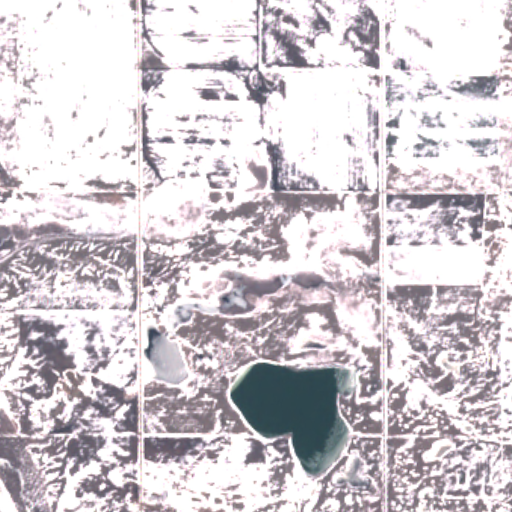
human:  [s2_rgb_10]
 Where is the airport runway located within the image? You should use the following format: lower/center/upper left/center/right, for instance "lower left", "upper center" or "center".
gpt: The airport runway is located in the upper left of the image.
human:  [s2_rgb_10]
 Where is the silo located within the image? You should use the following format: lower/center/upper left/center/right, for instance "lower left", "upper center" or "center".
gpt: The silo is located in the upper right of the image.
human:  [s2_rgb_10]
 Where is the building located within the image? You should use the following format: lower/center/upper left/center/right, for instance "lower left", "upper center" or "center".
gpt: The building is located in the upper right of the image.
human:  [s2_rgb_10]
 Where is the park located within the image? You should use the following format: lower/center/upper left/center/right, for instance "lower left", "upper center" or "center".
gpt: There is no park in the image.